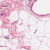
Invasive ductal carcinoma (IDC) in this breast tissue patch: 0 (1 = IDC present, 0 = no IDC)